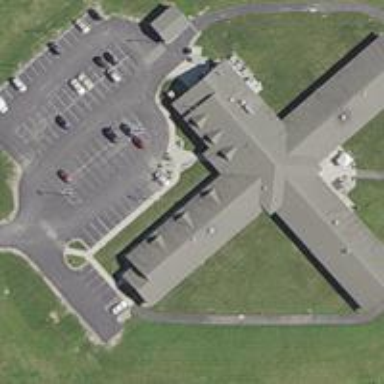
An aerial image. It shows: Hospital offering healthcare services.